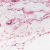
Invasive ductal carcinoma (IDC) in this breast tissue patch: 0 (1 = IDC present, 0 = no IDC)